【题型】选择题　【知识点】立体几何　【难度】medium
如图，在棱长为 1 的正方体中，点 \(P\) 是线段 \(A_1B\) 上一动点（不与 \(A_1\)，\(B\) 重合），则下列命题中：① 平面 \(AA_1P \perp\) 平面 \(D_1A_1P\)；② \(\angle APD_1\) 一定是锐角；③ \(DC_1 \perp D_1P\)；④ 三棱锥 \(B_1-D_1PC\) 的体积为定值。其中真命题的有（ ）

\noindent
A. ①③ \quad B. ②④ \quad C. ①②③ \quad D. ①③④
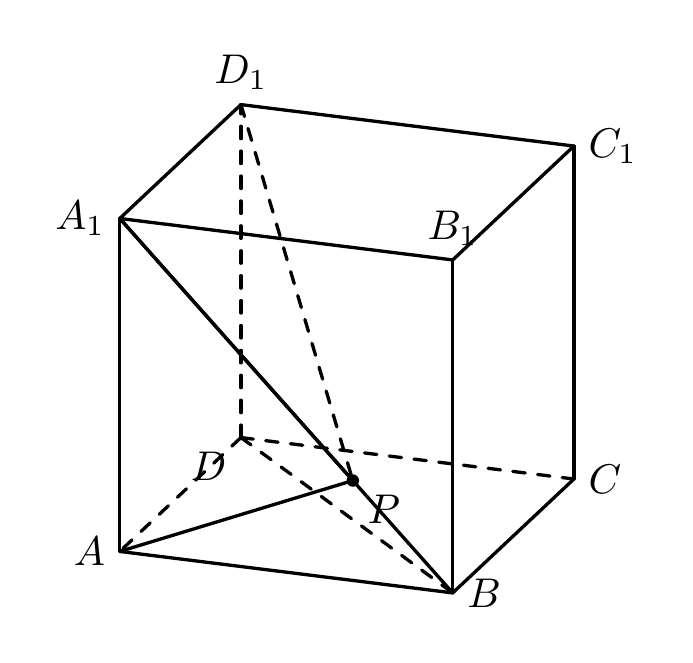
【解答】
\noindent
\textbf{【答案】} \(\boldsymbol{D}\)

\vspace{0.3cm}
\noindent
\textbf{【详解】} 如图

\noindent
因为 \(A_1D_1 \perp AA_1\)，\(A_1D_1 \perp A_1B_1\)，\(AA_1 \cap A_1B_1 = A_1\)，\(AA_1, A_1B_1 \subset\) 平面 \(A_1B_1BA\)，\\
所以 \(A_1D_1 \perp\) 平面 \(A_1B_1BA\)，即 \(A_1D_1 \perp\) 平面 \(AA_1P\)。\\
又因为 \(A_1D_1 \subset\) 平面 \(A_1D_1P\)，故平面 \(AA_1P \perp\) 平面 \(D_1A_1P\)，所以①正确；\\
当 \(P\) 为 \(A_1B\) 的中点时，\(AP \perp A_1B\)，再由①知平面 \(AA_1P \perp\) 平面 \(D_1A_1P\)，平面 \(AA_1P \cap\) 平面 \(D_1A_1P = A_1B\)，\\
所以 \(AP \perp\) 平面 \(A_1D_1P\)，得 \(AP \perp PD_1\)，所以 \(\angle APD_1 = 90^\circ\)，\(\angle APD_1\) 一定是锐角错误，故②错误；\\
因为正方形中，所以有 \(DC_1 \perp D_1C\)，又由正方体中有 \(A_1D_1 \perp\) 平面 \(DCC_1D_1\)，得平面 \(A_1D_1CB \perp\) 平面 \(DCC_1D_1\)，\\
因为平面 \(A_1D_1CB \cap\) 平面 \(DCC_1D_1 = D_1C\)，所以 \(DC_1 \perp\) 平面 \(A_1D_1CB\)，且 \(D_1P \subset\) 平面 \(A_1D_1CB\)，故 \(DC_1 \perp D_1P\)，得③正确；\\
三角形 \(D_1PC\) 的面积 \(s = \frac{1}{2}D_1C \times BC = \frac{\sqrt{2}}{2}\)，三棱锥 \(B_1-D_1PC\) 的高即为点 \(B_1\) 到平面 \(A_1D_1CB\) 的距离，距离为 \(\frac{\sqrt{2}}{2}\)，\\
故三棱锥 \(B_1-D_1PC\) 的体积 \(V = \frac{1}{3} \times s \times \frac{\sqrt{2}}{2} = \frac{1}{6}\) 为定值，所以④正确。\\
故选：\(\boldsymbol{D}\)。
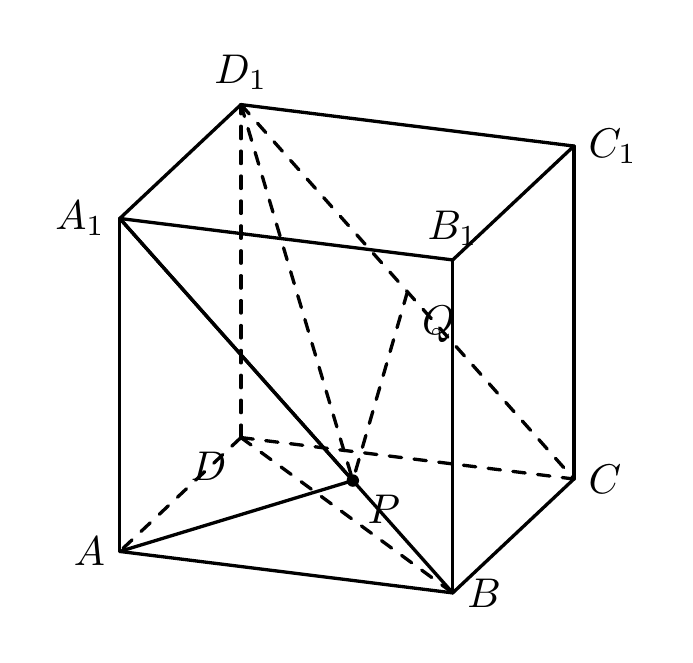